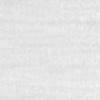
Label: no_change